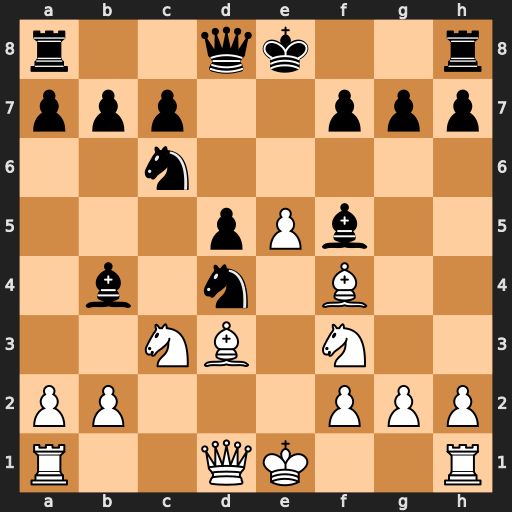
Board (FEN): r2qk2r/ppp2ppp/2n5/3pPb2/1b1n1B2/2NB1N2/PP3PPP/R2QK2R
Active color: w
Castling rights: KQkq
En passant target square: -
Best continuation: Nxd4 Nxd4 Qa4+ Nc6 Bxf5